Question: My game builds and runs successfully on the iPhone 5s simulator, but when I try on any other version I get the following two errors:
'''
'Could not find an overload for '*' that accepts the supplied arguments'
'Could not find an overload for '/' that accepts the supplied arguments'
'''
I'm writing my game entirely in Swift, and the deployment target is iOS 7.1
The die rolls in the picture are defined as
'''
let lengthDiceroll = Double(arc4random()) / 0x100000000
let sideDiceroll = Int(arc4random_uniform(UInt32(4)))
'''

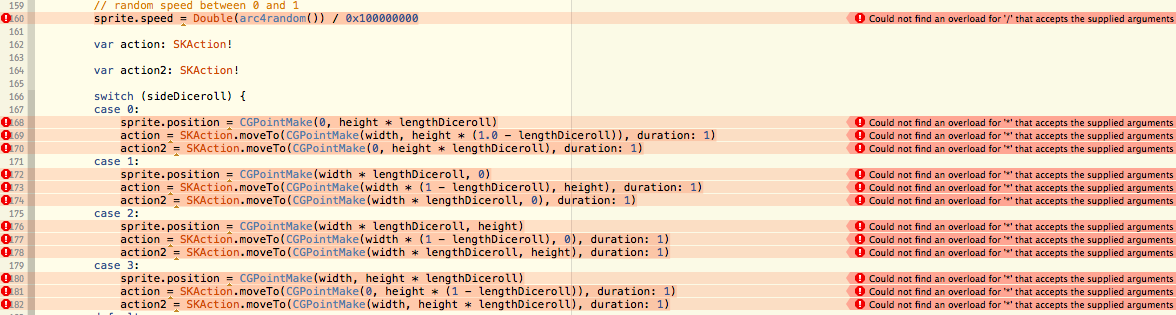
Answer: Your problem is a difference between 32- and 64-bit architecture. Note that the target architecture you're compiling your target for is determined by the selected device--if you've got the iPhone 4S simulator selected as your target in Xcode, for example, you'll be building for 32 bit; if you've got the iPhone 5S simulator selected, you'll be building for 64-bit.
You haven't included enough code to help us figure out what exactly is going on (we'd need to know the types of the variable you're assigning to) but here's my theory. In your first error, sprite.speed is probably a CGFloat. CGFloat is 32-bit ("float") on 32-bit targets, 64-bit ("double") on 64-bit targets. So this, for example:
'''
var x:CGFloat = Double(arc4random()) / 0x100000000
'''
...will compile fine on a 64-bit target, because you're putting a double into a double. But when compiling for a 32-bit target, it'll give you the error that you're getting, because you're losing precision by trying to stuff a double into a float.
This will work on both:
'''
var x:CGFloat = CGFloat(arc4random()) / 0x100000000
'''
Your other errors are caused by the same issue (though again, I can't reproduce them accurately without knowing what type you've declared 'width' and 'height' as.) For example, this will fail to compile for a 32-bit architecture:
'''
let lengthDiceroll = Double(arc4random()) / 0x100000000
let width:CGFloat = 5
var y:CGPoint = CGPointMake(width * lengthDiceroll, 0)
'''
...because lengthDiceroll is a Double, so 'width * lengthDiceroll' is a Double. CGPointMake takes CGFloat arguments, so you're trying to stuff a Double (64-bit) into a float (32-bit.)
This will compile on both architectures:
'''
let lengthDiceroll = Double(arc4random()) / 0x100000000
let width:CGFloat = 5
var y:CGPoint = CGPointMake(width * CGFloat(lengthDiceroll), 0)
'''
...or possibly better, declare lengthDiceroll as CGFloat in the first place. It won't be as accurate on 32-bit architectures, but that's sort of the point of CGFloat:
'''
let lengthDiceroll = CGFloat(arc4random()) / 0x100000000
let width:CGFloat = 5
var y:CGPoint = CGPointMake(width * lengthDiceroll, 0)
'''